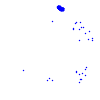
Particle: proton